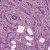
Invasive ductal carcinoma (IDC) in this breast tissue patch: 1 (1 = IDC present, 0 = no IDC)